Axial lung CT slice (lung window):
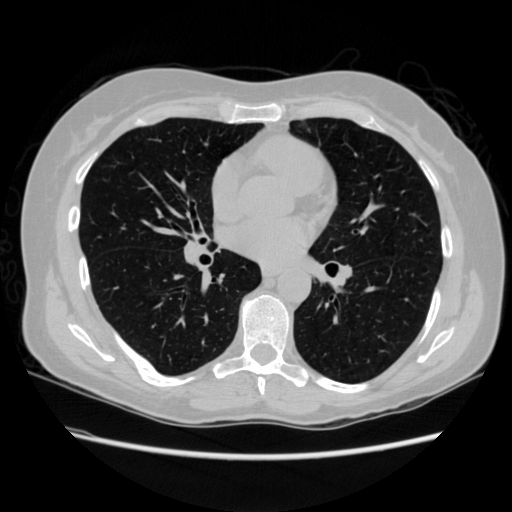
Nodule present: no